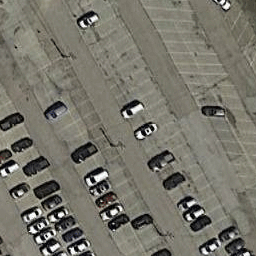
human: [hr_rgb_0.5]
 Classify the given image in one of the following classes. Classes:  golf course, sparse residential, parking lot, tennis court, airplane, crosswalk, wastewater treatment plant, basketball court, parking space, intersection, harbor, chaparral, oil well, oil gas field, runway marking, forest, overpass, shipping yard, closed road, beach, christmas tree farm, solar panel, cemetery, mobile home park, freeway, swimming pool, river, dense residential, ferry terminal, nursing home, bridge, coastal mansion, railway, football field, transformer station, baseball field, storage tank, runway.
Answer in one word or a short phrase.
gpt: parking lot